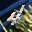
Label: 4